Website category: book
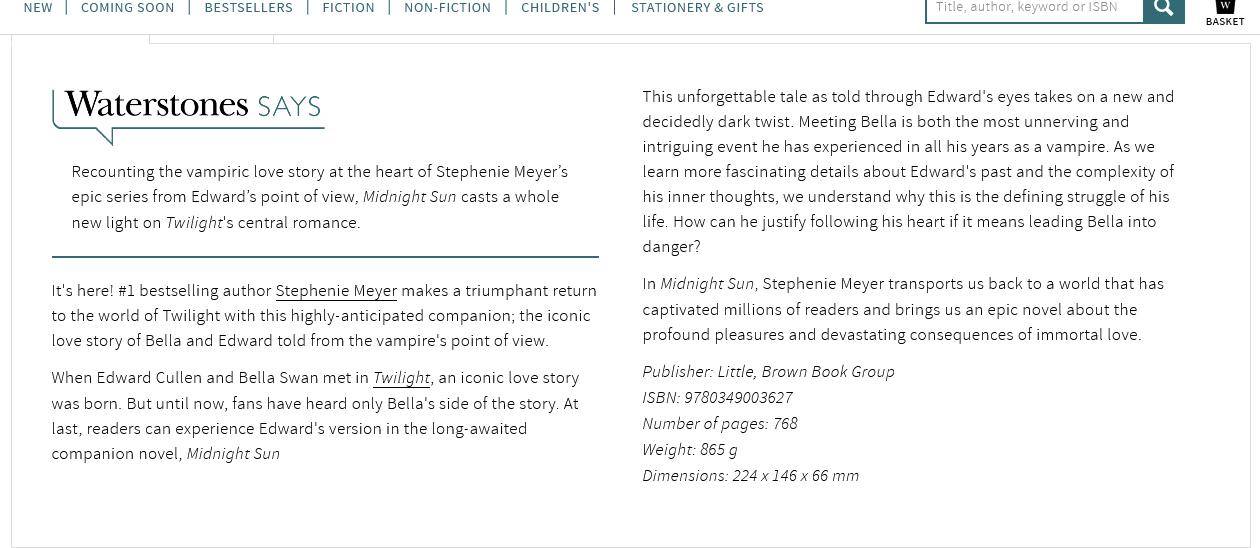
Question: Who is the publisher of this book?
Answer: Little, Brown Book Group

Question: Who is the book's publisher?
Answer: Little, Brown Book Group

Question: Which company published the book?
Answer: Little, Brown Book Group

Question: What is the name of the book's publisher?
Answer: Little, Brown Book Group

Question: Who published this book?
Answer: Little, Brown Book Group

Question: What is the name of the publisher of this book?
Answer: Little, Brown Book Group

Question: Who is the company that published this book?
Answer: Little, Brown Book Group

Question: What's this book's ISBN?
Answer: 9780349003627

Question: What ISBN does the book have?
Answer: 9780349003627

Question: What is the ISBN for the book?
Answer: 9780349003627

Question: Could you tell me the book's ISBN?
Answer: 9780349003627

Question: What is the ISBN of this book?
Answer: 9780349003627

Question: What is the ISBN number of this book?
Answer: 9780349003627

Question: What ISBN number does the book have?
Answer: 9780349003627

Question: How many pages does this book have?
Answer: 768

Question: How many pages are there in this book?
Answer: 768

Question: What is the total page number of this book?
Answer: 768

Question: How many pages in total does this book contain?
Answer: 768

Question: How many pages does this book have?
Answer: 768

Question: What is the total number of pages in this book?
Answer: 768

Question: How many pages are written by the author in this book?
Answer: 768

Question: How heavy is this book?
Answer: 865 g

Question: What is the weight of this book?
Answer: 865 g

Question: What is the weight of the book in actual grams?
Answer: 865 g

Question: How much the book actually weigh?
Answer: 865 g

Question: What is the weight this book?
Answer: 865 g

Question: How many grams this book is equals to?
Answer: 865 g

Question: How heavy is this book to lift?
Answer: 865 g

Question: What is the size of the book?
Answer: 224 x 146 x 66 mm

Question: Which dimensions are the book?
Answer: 224 x 146 x 66 mm

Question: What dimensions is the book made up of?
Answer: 224 x 146 x 66 mm

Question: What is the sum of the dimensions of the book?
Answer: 224 x 146 x 66 mm

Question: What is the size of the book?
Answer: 224 x 146 x 66 mm

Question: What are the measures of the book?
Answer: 224 x 146 x 66 mm

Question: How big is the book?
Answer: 224 x 146 x 66 mm